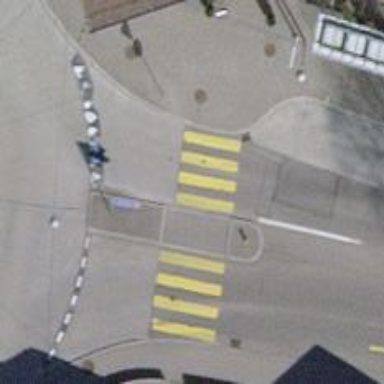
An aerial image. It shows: Uncontrolled zebra crossing with central island.